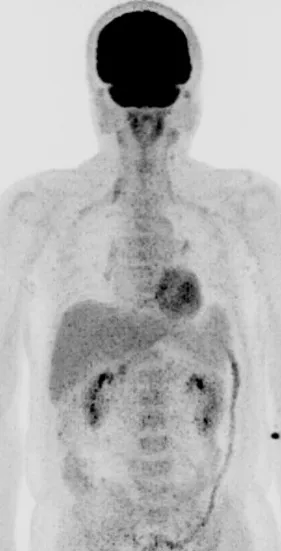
(B) After chemotherapy and RFA of liver metastasis, no [18F]-FDG uptake was identified at PET scan.
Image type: radiology (pet)